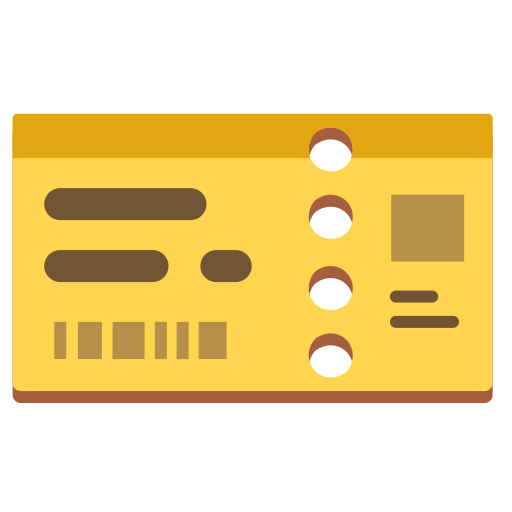
Emoji: 🎫